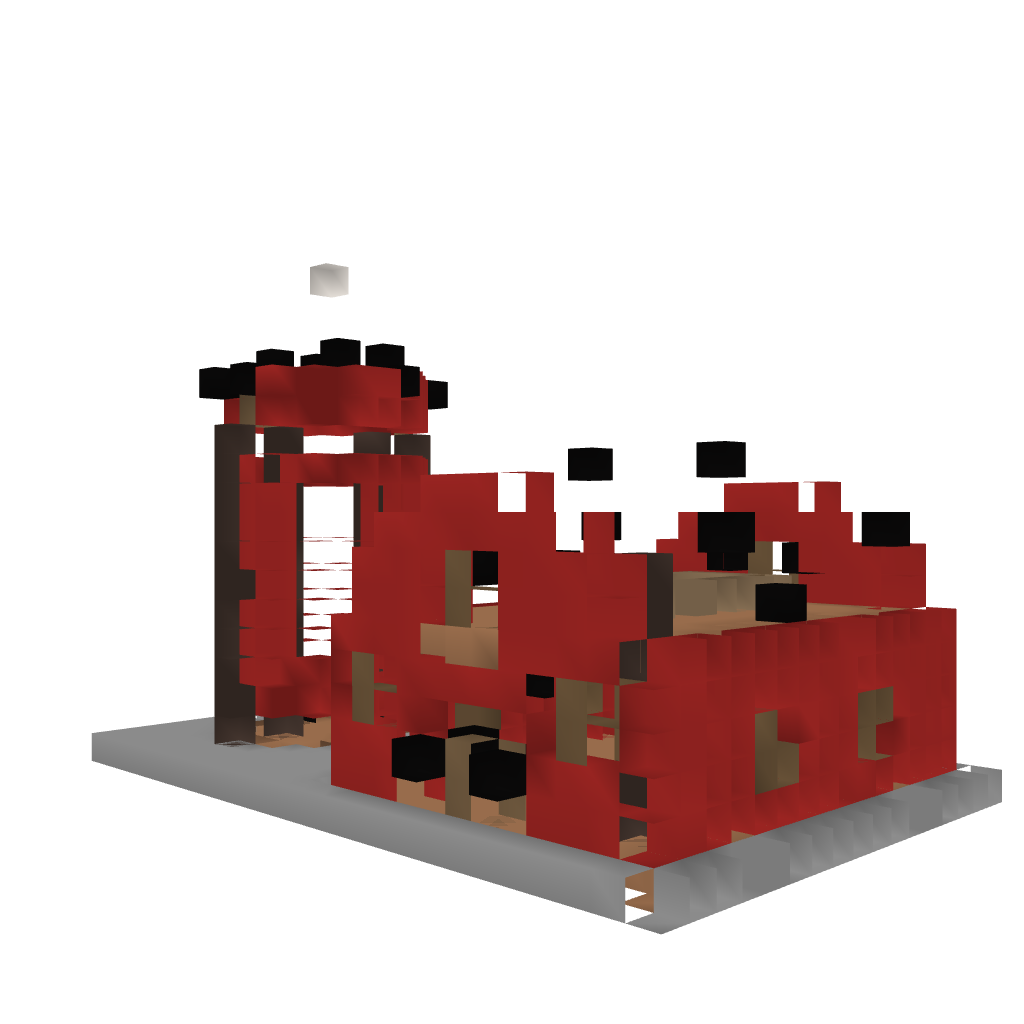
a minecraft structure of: Small Barn 1